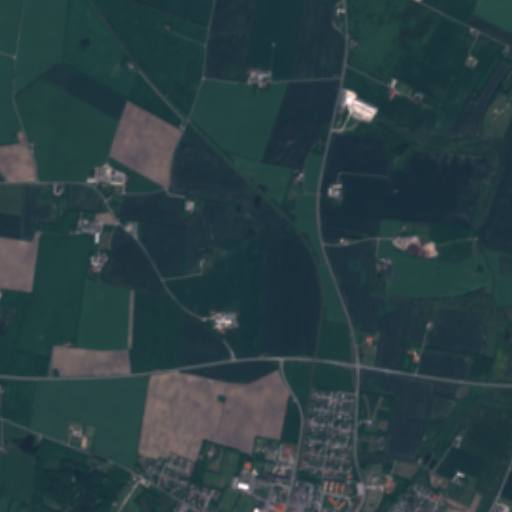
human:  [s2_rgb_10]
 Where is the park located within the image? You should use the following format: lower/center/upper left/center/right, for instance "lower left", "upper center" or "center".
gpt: The park is located in the lower of the image.
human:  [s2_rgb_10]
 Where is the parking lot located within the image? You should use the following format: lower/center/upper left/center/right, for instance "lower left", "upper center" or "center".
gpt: The parking lot is located in the lower right of the image.
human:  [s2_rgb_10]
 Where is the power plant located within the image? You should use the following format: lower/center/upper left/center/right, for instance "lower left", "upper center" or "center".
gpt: There is no power plant in the image.